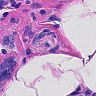
Metastatic tissue present: yes